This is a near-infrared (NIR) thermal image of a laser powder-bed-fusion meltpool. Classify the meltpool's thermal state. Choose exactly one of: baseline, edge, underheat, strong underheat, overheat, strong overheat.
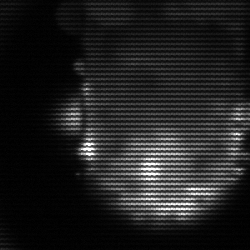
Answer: baseline